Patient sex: M
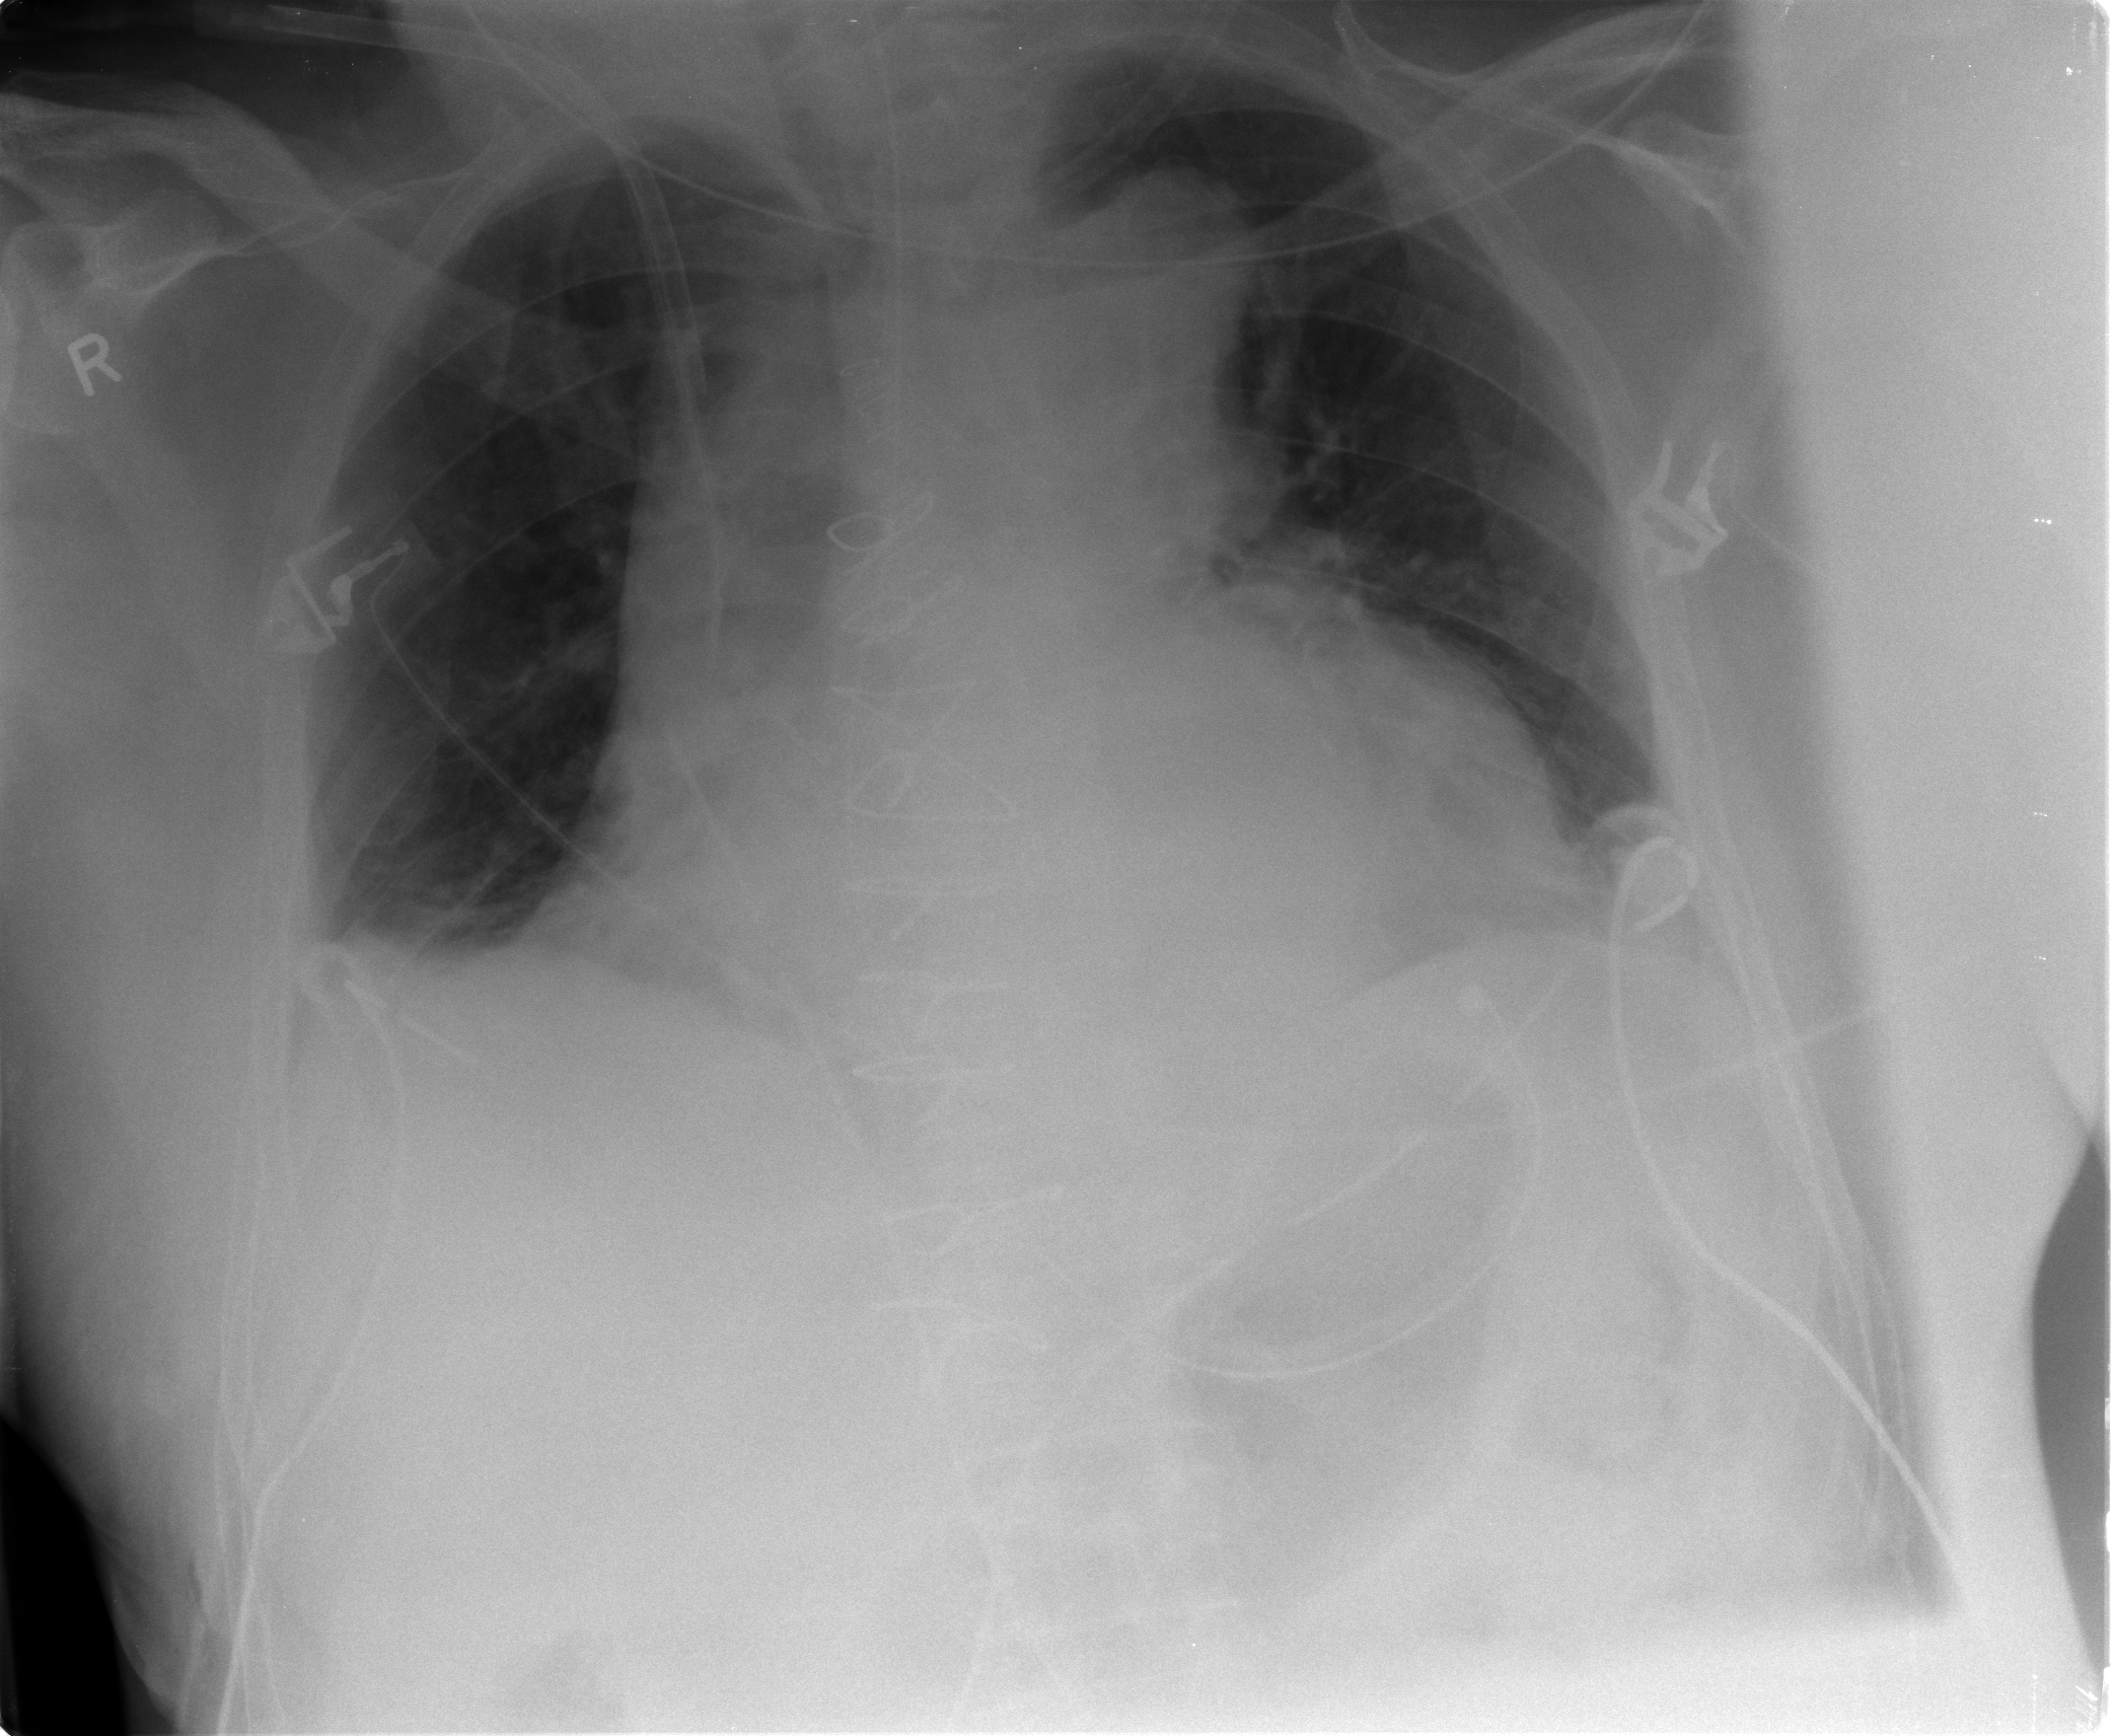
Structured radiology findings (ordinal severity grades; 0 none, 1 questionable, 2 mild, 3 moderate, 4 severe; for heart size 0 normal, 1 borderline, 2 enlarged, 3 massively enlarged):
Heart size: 2
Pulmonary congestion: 1
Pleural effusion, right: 1
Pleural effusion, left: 1
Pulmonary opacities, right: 0
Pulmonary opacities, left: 0
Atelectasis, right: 2
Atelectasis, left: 2